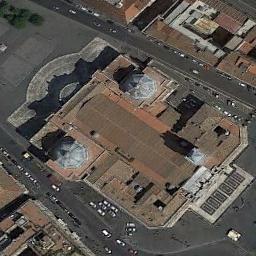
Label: church